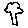
Label: tree